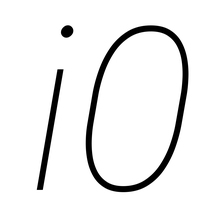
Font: Roboto-Italic_Thin_Italic